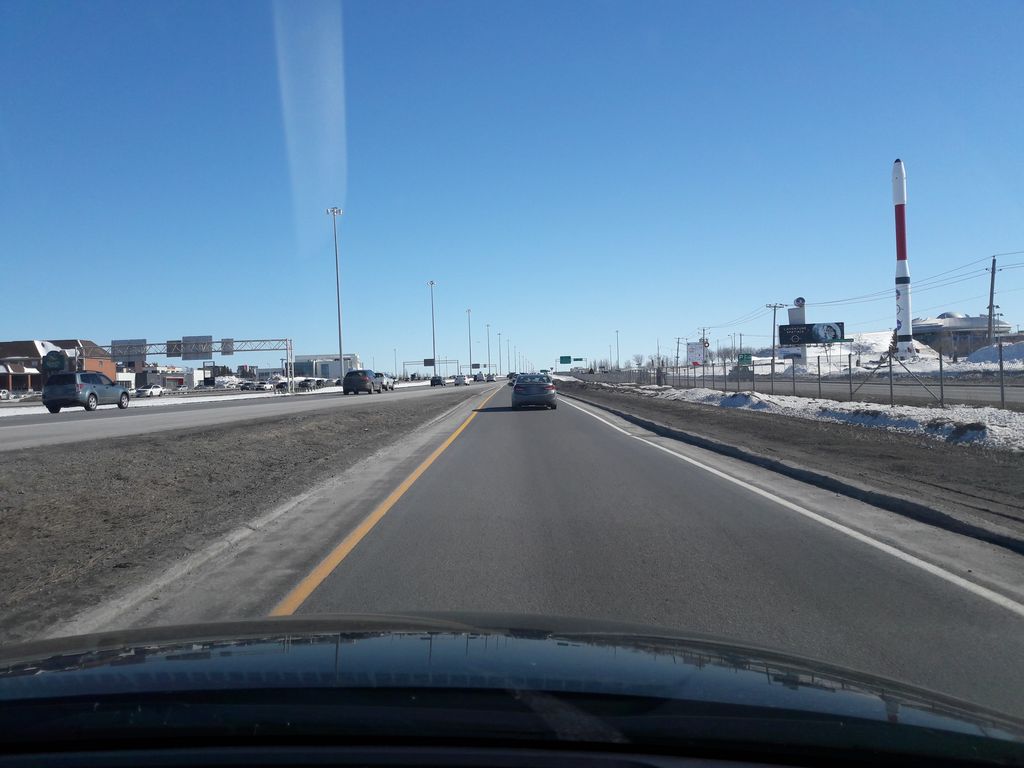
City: montreal